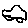
Label: car